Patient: sex M, age 60
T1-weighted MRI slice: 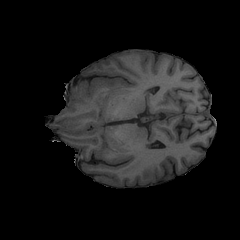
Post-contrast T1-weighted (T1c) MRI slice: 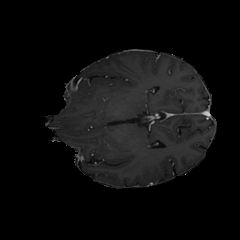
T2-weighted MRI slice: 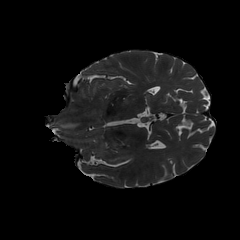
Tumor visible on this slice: yes
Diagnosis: Glioblastoma, IDH-wildtype
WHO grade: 4